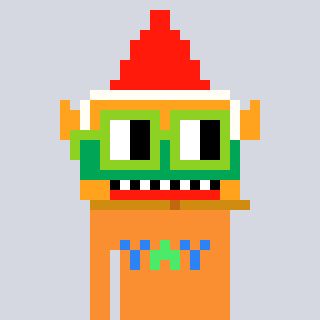
a pixel art character with square light green glasses, a gnome-shaped head and a orange-colored body on a cool background